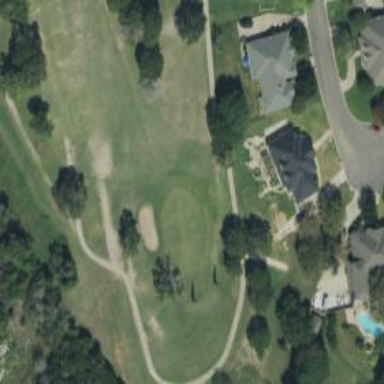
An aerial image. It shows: Golf hole.